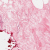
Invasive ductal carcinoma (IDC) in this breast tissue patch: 0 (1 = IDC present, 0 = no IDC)